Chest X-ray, PA view. Patient: 53 years old, sex M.
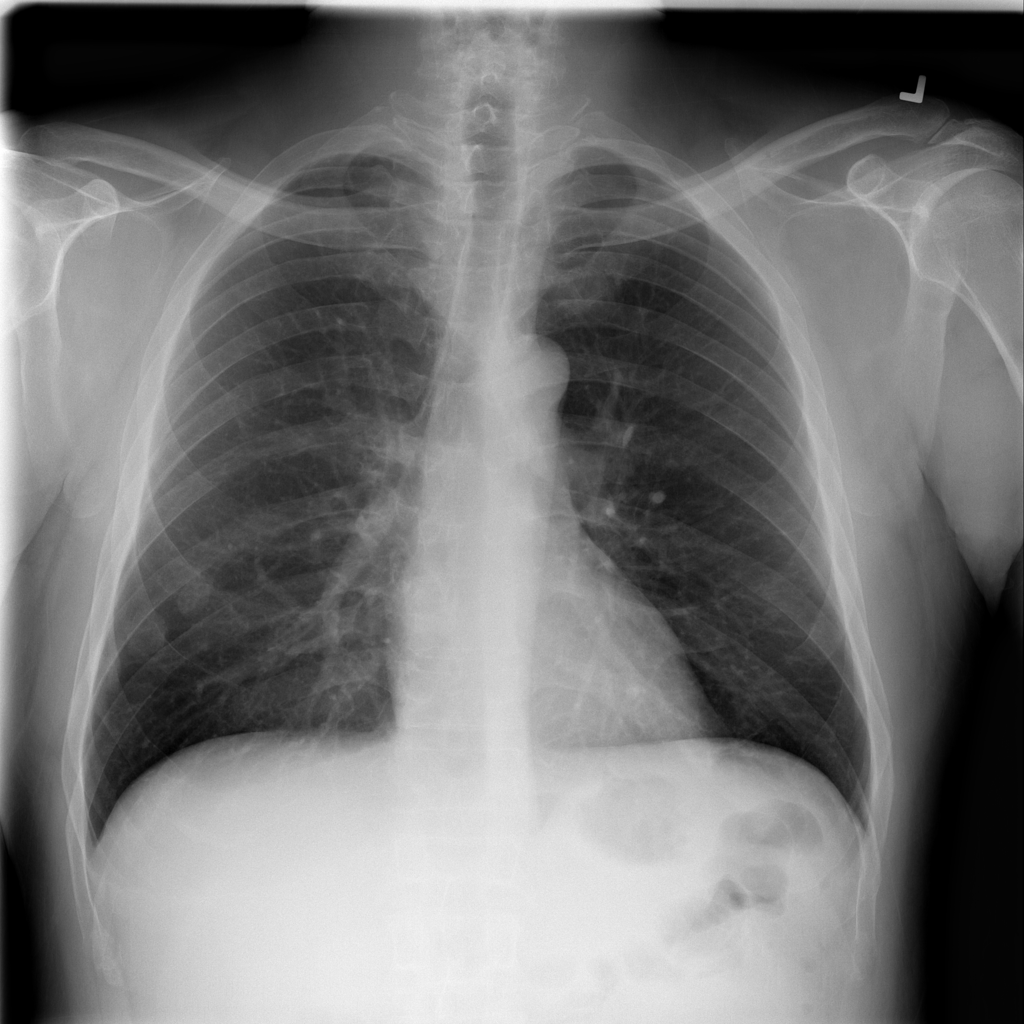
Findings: No Finding